Question: I'm working on MVC5 and I initially load my datatable by iterating through my model data, manually building the table elements On document ready I initialize my table into a .datatable(). This part works just fine. Now, I allow my user to change what data they want to display (via a dropdown selection, change event fires and calls AJAX controller method, returns JSON objects), but the new initialization of the dataTable doesn't seem to want to cooperate. Nothing is visible at this point.
Here's my table within my view:
'''
<table class="table table-bordered" id="accountRequestStatus" name="accountRequestStatus">
<thead>
<tr>
<th>Col1</th>
<th>Col2</th>
<th>Col3</th>
<th>Col4</th>
<th>Col5</th>
<th></th>
</tr>
</thead>
<tbody>
@foreach (var request in Model.PayLoad)
{
<tr class="registerRow" id="register@(request.Col1)">
<td class="value registerRow">@request.Col2</td>
<td class="value registerRow">@request.Col3</td>
<td class="value registerRow">@request.Col4</td>
<td class="value registerRow">@request.EmailAddress</td>
<td>@Html.ActionLink("Click Me, Bro", ControllerMethod, new { param1 = request.MyParam1 })</td>
</tr>
}
</tbody>
</table>
'''
Document Ready:
'''
$(document).ready(function () {
// Setting the filter button status to the selected value
$('#accountRequestStatus').dataTable();});
'''
BAM. This all works slick, and thank you for that!
Now, when I try to reload the grid with even just a single column, I always get the 'Cannot Reinitialize Datatable'. When I'm working with a single column, I modify my view's table to only have 1.
My original example had something like 4-5 column, but in my test table I've removed this to a single column. Here's what I've done to specifically (I think) wire up the column to the data (and add a name too). The click event calls the LoadDataTable function, shown below.
'''
function LoadDataTable(data) {
$('#accountRequestStatus').dataTable(
{
paging: false,
"data": data,
"columns": [
{
"data": "CompanyName",
"name": "BLAH BLAH"
}
]
}
);}
'''
From above, it looks like I'm completely reinitializing the table. Do I want to do this, or should something else be used?
Here's some of my sample data with the single column, copied from Developer Tools:

Anything that you can see that I'm doing wrong? At this point I'd like to just finish the way I've begun so I can call that 'good'. Any help is appreciated!
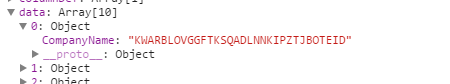
Answer: Use <URL> :
> Initialise a new DataTable as usual, but if there is an existing
DataTable which matches the selector, it will be destroyed and
replaced with the new table.
'''
$('#accountRequestStatus').dataTable(
{
destroy : true, //<-- here
paging: false,
"data": data,
"columns": [
{
"data": "CompanyName",
"name": "BLAH BLAH"
}
]
}
);}
'''